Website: bh-photo
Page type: account-selection
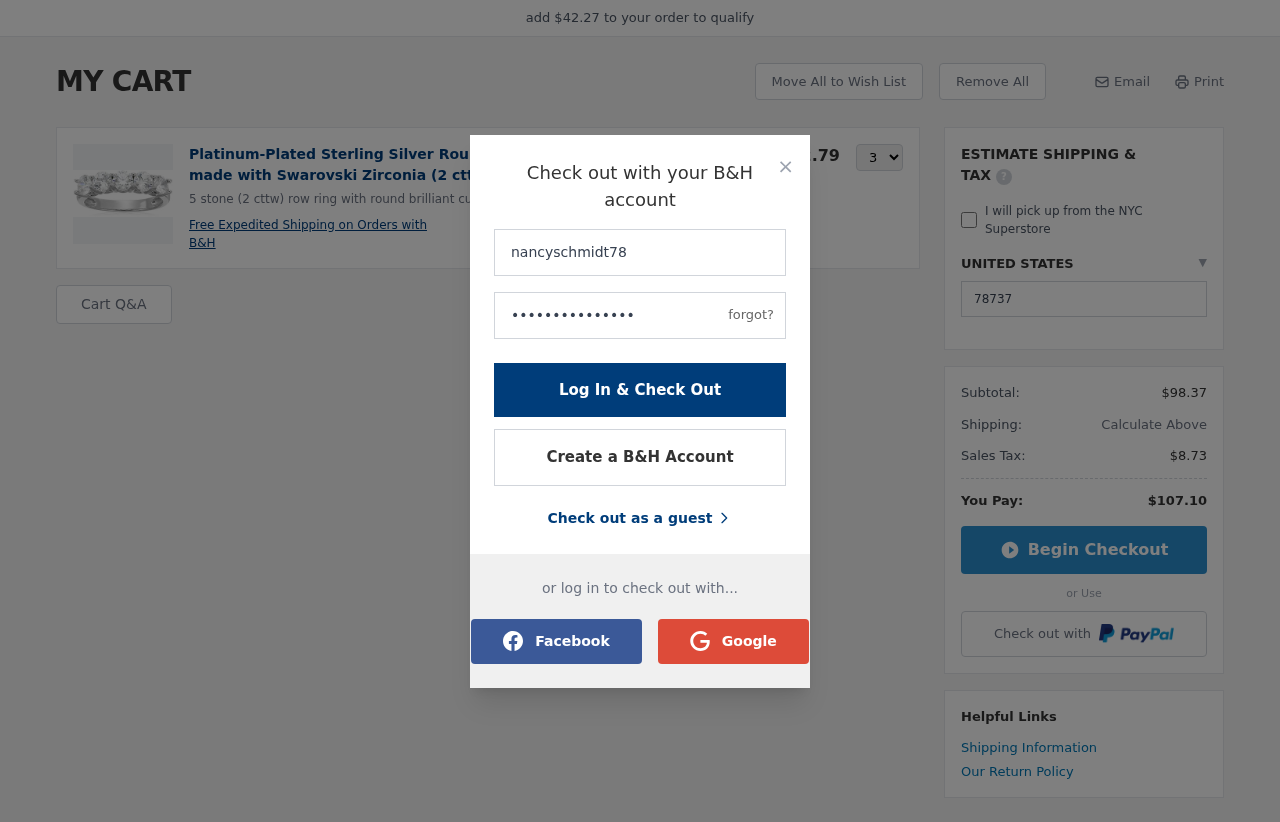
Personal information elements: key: PII_COUNTRY
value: UNITED STATES
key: PII_LOGIN_USERNAME
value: nancyschmidt78
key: PII_POSTCODE
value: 78737
Product elements: key: PRODUCT1_DESC
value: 5 stone (2 cttw) row ring with round brilliant cut Swarovski Zirconia
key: PRODUCT1_NAME
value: Platinum-Plated Sterling Silver Round-Cut 5-Stone Ring made with Swarovski Zirconia (2 cttw), Size 7
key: PRODUCT1_PRICE
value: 32.79
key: PRODUCT1_QUANTITY
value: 3
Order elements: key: ORDER_SUBTOTAL
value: $98.37
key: ORDER_TAX
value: $8.73
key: ORDER_TOTAL
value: $107.10
Other elements: key: AMOUNT_TO_QUALIFY
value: $42.27